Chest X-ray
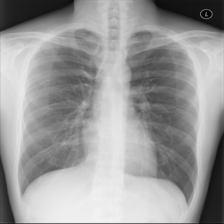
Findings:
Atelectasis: negative
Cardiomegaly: negative
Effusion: negative
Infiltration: negative
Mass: negative
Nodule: negative
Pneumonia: negative
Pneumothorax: negative
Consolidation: negative
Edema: negative
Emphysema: negative
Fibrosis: negative
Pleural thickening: negative
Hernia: negative